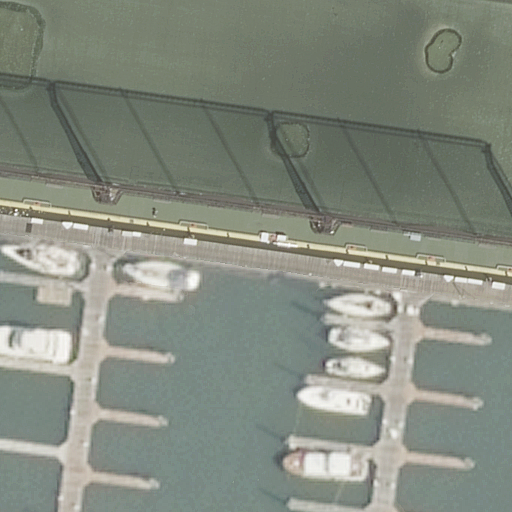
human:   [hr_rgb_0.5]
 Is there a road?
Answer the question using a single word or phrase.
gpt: yes

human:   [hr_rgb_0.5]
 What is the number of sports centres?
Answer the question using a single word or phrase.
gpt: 1

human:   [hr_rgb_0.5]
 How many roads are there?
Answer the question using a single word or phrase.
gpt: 1

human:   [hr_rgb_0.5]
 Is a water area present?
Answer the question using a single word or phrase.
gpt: yes

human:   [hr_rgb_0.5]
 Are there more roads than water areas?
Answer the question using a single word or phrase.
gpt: no

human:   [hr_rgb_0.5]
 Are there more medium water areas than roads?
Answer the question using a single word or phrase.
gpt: no

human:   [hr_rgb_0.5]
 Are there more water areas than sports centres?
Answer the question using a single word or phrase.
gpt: no

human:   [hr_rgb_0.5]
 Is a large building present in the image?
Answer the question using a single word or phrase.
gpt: no

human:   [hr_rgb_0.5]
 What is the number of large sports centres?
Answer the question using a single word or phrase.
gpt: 1

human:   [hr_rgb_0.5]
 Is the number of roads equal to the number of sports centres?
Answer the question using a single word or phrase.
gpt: yes

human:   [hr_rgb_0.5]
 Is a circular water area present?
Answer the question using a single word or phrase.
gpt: no

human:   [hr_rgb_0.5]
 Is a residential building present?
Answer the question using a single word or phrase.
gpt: no

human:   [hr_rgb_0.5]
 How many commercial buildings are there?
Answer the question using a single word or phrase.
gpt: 0

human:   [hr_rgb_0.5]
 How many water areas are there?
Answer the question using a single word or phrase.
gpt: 1

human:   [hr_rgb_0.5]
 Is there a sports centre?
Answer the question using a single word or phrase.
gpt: yes

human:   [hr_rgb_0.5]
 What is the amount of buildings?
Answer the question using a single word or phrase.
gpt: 0

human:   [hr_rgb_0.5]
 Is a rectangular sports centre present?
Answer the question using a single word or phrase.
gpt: no

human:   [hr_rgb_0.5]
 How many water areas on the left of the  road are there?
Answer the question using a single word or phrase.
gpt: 0

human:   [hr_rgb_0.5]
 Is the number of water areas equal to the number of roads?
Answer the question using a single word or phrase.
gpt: yes

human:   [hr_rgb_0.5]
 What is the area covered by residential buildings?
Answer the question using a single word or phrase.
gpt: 0m2

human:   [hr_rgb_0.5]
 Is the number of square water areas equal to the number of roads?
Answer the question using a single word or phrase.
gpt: no

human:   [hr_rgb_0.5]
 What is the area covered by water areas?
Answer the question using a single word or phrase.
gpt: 5655m2

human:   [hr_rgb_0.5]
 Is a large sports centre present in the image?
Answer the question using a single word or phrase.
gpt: yes

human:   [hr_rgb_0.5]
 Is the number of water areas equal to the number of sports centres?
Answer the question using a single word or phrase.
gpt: yes

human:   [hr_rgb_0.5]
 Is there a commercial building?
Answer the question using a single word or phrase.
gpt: no

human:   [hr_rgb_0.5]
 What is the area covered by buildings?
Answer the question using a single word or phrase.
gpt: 0m2

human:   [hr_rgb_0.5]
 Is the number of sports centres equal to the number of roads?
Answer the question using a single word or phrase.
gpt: yes

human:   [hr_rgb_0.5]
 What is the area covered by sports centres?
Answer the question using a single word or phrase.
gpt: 7790m2

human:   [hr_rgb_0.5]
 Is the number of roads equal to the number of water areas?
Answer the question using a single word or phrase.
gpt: yes

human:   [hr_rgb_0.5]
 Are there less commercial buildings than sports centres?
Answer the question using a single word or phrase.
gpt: yes

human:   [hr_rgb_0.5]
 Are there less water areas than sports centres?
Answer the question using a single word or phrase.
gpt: no

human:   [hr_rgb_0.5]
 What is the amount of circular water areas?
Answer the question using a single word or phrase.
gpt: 0

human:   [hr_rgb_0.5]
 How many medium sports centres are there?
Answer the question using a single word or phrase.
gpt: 0

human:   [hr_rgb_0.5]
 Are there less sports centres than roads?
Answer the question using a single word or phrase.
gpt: no

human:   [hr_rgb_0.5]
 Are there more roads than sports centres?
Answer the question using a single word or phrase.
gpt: no

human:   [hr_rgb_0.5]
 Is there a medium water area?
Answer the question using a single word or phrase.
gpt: no

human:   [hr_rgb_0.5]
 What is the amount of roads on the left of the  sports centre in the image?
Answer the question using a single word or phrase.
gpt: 1

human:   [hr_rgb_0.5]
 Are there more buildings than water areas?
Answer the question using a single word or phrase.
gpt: no

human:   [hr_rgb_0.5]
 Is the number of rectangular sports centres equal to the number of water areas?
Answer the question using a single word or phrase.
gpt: no

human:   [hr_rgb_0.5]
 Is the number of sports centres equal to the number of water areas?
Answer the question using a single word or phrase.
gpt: yes

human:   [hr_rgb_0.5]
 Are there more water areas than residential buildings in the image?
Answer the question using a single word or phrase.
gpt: yes

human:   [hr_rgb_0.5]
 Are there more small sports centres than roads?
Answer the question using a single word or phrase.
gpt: no

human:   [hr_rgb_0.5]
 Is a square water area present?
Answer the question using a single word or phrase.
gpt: no

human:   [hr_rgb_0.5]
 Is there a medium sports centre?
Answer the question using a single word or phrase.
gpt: no

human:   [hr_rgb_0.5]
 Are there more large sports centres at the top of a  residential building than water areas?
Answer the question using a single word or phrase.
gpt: no

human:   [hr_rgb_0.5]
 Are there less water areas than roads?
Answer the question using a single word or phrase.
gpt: no

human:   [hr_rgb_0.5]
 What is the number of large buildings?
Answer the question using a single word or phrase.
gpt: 0

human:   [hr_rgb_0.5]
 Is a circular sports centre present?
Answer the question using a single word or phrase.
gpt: no

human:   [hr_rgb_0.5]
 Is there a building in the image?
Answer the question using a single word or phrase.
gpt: no

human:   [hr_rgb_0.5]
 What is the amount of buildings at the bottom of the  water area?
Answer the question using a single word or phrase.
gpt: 0

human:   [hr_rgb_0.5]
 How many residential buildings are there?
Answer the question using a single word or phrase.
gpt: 0

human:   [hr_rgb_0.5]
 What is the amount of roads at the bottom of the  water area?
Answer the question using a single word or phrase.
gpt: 0

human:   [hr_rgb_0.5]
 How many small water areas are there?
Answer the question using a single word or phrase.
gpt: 0

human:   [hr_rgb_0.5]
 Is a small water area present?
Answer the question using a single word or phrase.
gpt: no

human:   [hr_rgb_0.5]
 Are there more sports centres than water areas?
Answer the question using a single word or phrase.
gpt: no

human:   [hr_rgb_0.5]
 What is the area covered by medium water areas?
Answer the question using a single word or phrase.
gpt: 0m2

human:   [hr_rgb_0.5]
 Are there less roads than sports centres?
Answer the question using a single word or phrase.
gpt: no

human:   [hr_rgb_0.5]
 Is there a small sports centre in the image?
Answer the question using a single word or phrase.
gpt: no

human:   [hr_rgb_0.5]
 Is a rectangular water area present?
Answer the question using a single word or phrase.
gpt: yes

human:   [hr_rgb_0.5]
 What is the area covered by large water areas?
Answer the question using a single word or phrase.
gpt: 5655m2

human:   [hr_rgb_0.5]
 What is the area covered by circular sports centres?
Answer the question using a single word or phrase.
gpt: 0m2

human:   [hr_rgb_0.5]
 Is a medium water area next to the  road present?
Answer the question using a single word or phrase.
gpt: no

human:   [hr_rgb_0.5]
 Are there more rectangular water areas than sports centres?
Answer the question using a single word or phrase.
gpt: no

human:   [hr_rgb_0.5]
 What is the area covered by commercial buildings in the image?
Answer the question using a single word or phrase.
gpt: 0m2